Question: Im not sure what this is called, so its hard to lookup. I want to get a set of images that have a unique identifier and the put some corresponding text information next to it, inside of an application. When more images are loading a scroll bar can go through them. I dont know which methods or how this is possible. For example, through other threads i found how to load images using a list widget and switching the items to an icon. However with this method I dont see how to put text next to it. Can this be done with a table, or a tree? I have been using qt Designer but I dont see anything like this available.

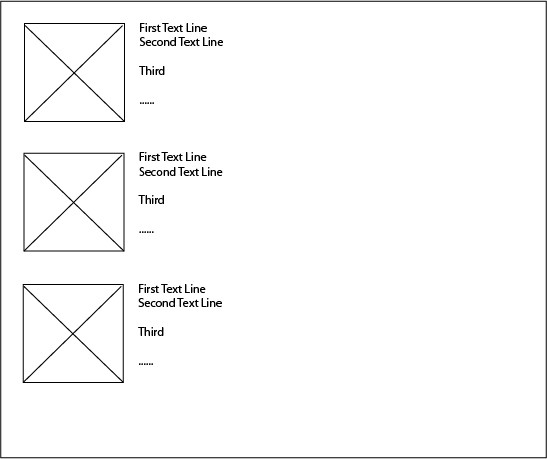
Answer: You can use 'QListWidget' for that. Each item would represent an image (item's icon) and all text to the right of it. Define 'iconSize' property of list widget to enlarge item icons. Use '
' in item texts to add line breaks.